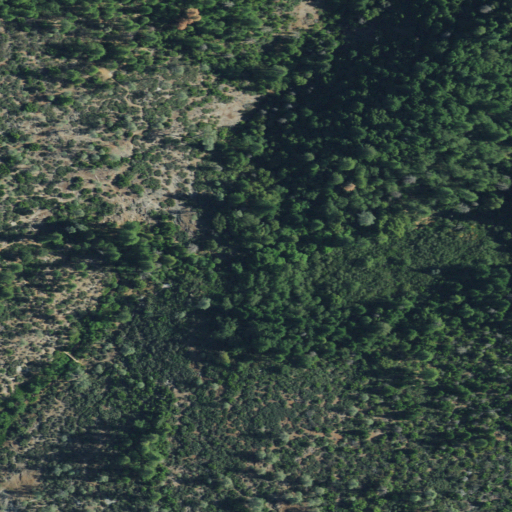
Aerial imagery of valley in California named Rock Canyon containing evergreen forest, open development, shrub, and mixed forest